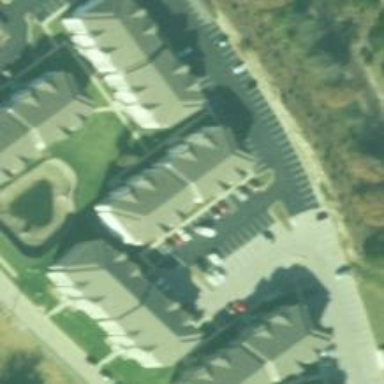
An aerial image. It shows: Parking space.